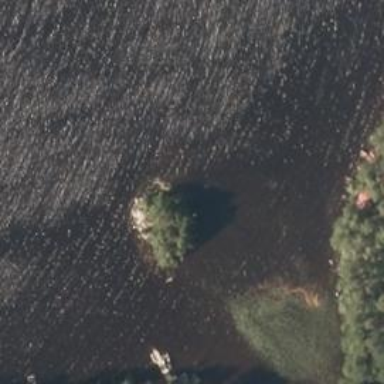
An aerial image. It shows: Islet.